Question: So i've been working on this website ( <URL>and my layout in chrome and firefox seems to be ok. But when i open in Internet explorer 8 it's like a disaster... everything is messed up. Can't find why and how to fix this problem.

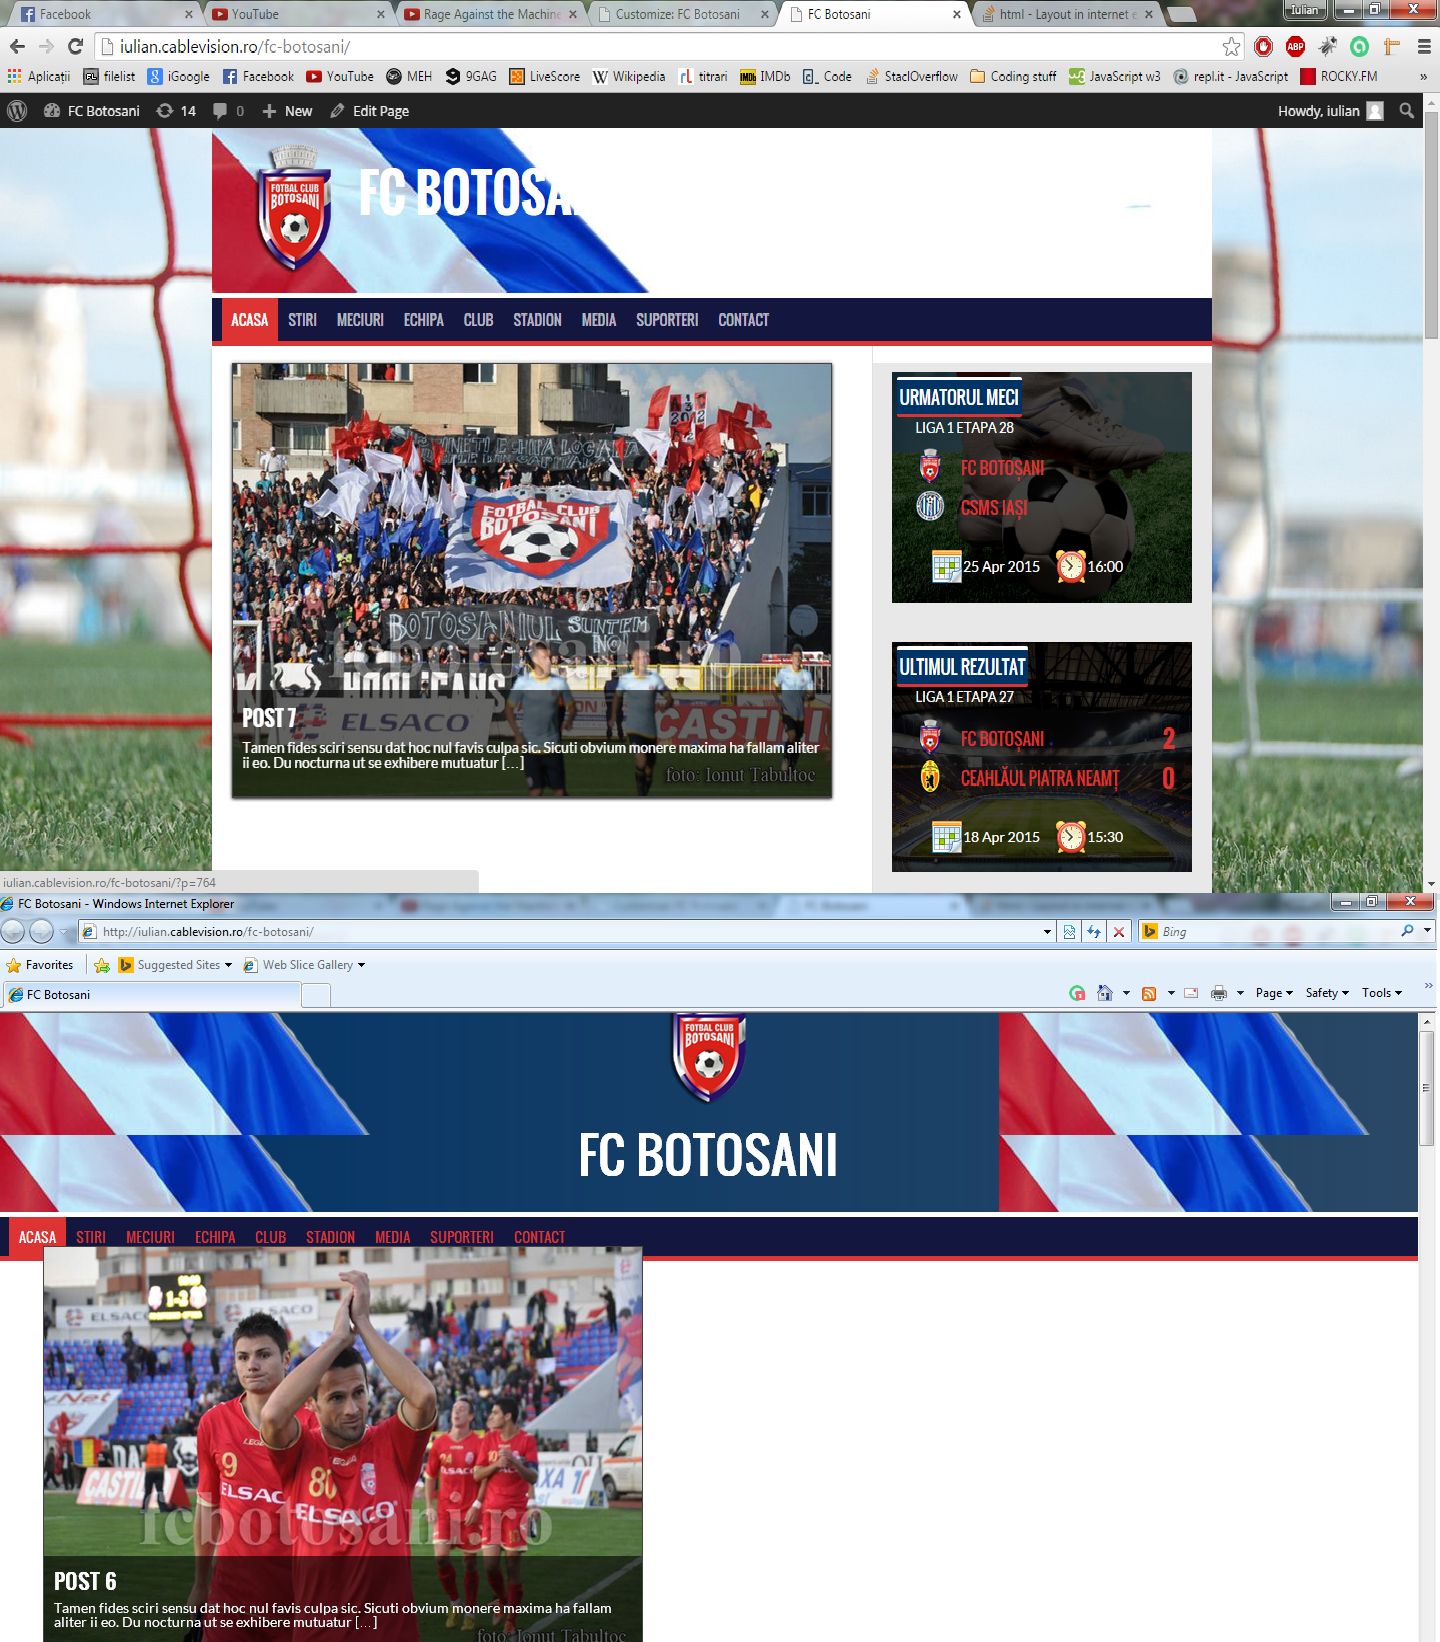
Answer: Without much details, we won't be able to help you. What did you try to do? Do you have an idea? You can use the site <URL> to find the problem by entering a CSS property or HTML tag. First of all, look at your CSS to find the problematic rule.